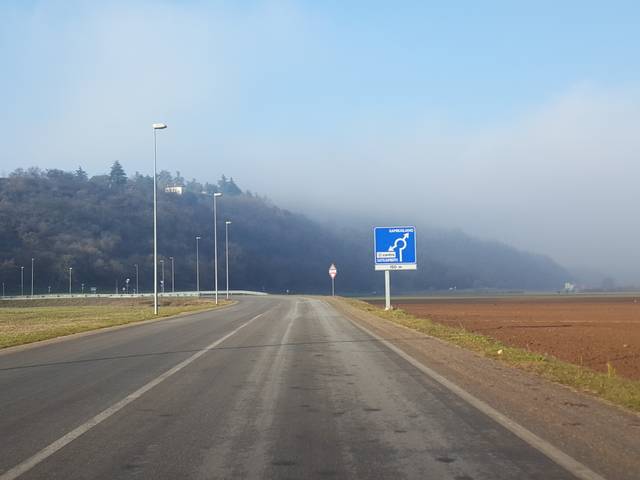
Region: Italy
Coordinates: 45.533, 11.447